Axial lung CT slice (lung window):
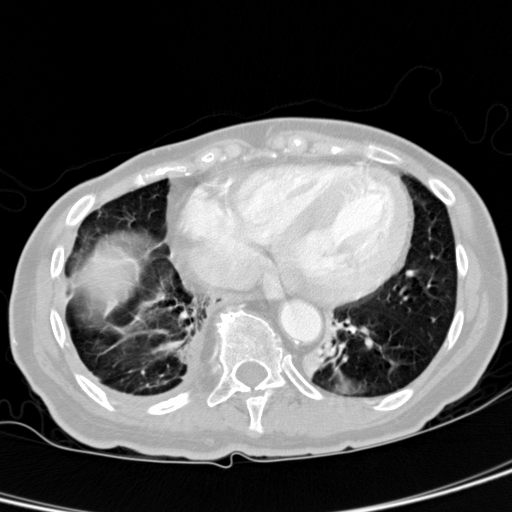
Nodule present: no